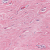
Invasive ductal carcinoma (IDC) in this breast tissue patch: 0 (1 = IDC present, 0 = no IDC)